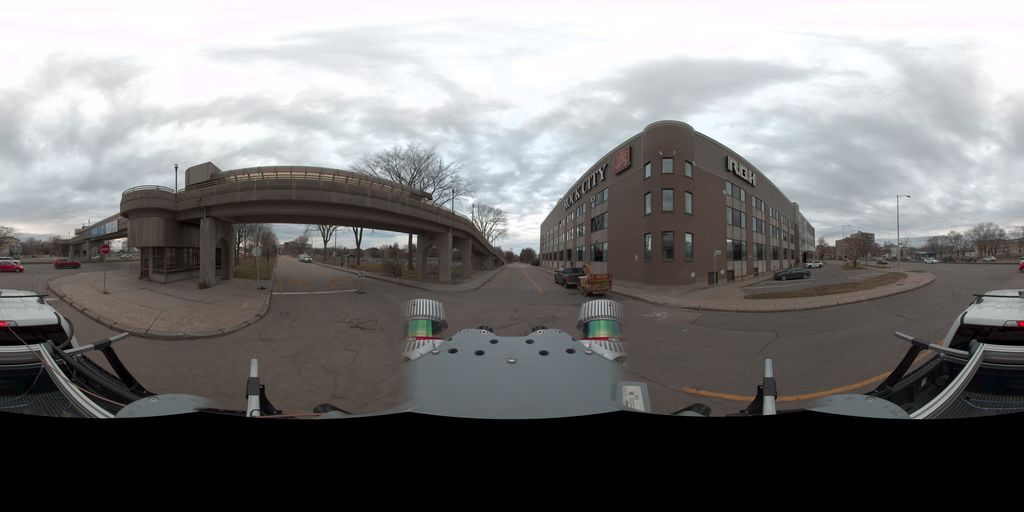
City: quebec_city